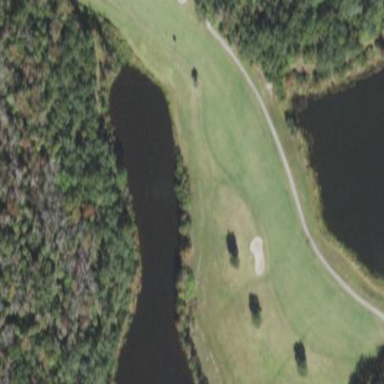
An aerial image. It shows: Golf fairway surrounded by grass.